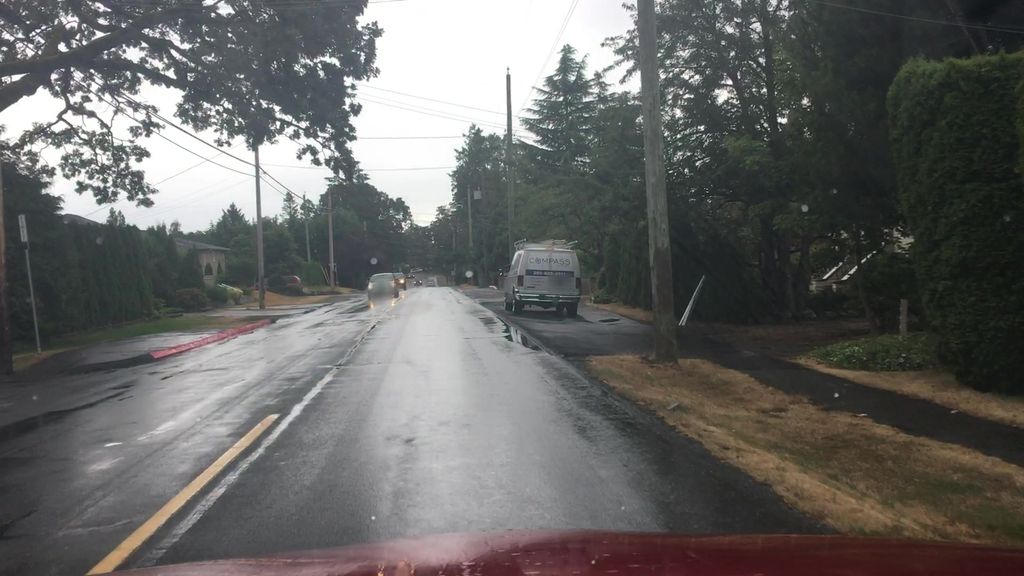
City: victoria